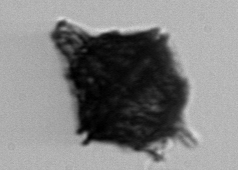
Label: Gonyaulax